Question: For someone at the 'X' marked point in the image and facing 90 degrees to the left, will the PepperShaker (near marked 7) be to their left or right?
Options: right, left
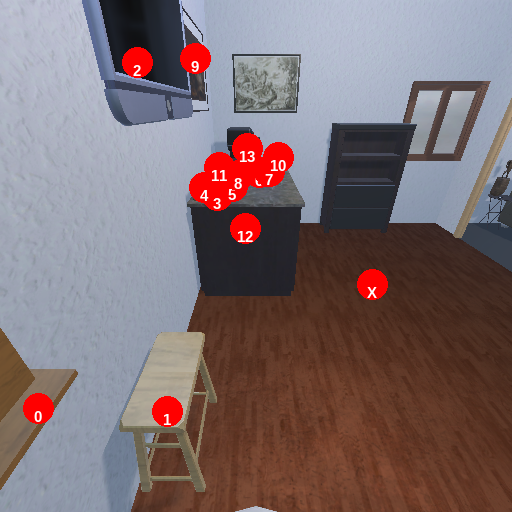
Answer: right